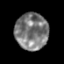
Tissue: prostate
Cell type: Myeloid cells
Senescence score: 0.3082
Nuclear area (px): 1185
Mean DAPI intensity: 123.055